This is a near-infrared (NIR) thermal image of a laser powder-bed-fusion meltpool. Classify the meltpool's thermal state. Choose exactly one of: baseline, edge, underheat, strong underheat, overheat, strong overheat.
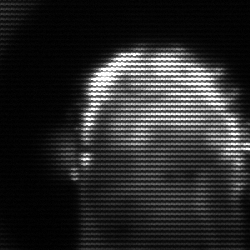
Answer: baseline